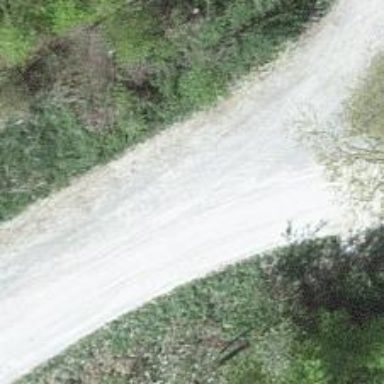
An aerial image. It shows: Unpaved track with grade2 tracktype.